Question: I have a UIView that I want to fill with multiple rectangles stacked on top of each other horizontally at 100% width. They all need to have their own name and need to work for any iOS device regardless of size.
Here's a simple diagram showing what I would like to accomplish:

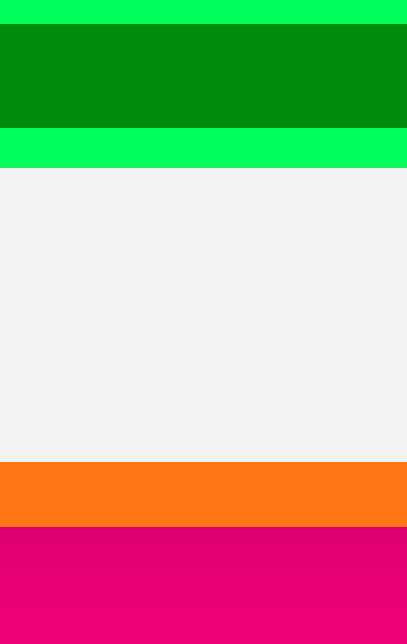
Answer: With Xamarin.Forms, this is achieved by using a 'StackLayout'.
<URL>